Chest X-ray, PA view. Patient: 42 years old, sex F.
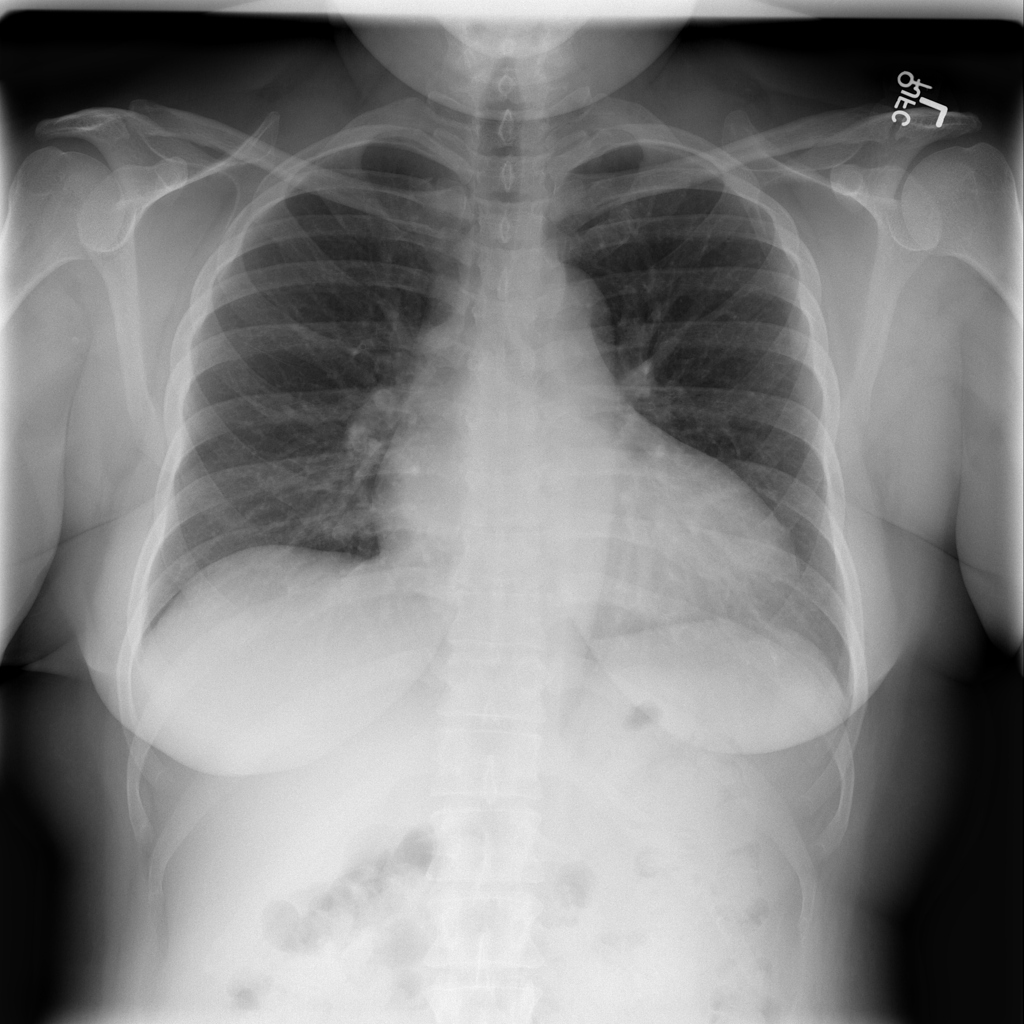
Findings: No Finding